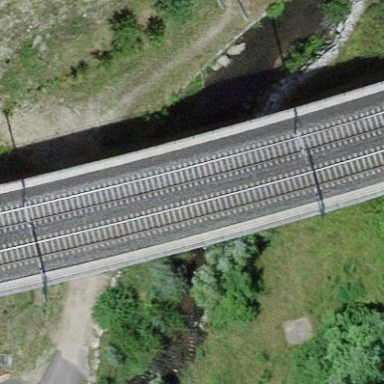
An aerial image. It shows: Man-made bridge.